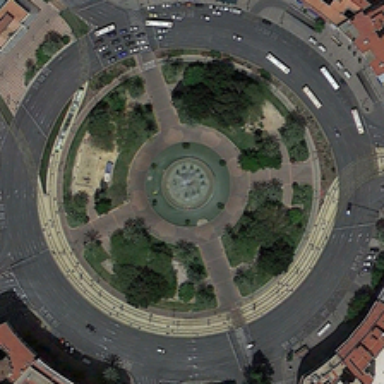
Many buildings and a circle road are around a square with some green trees .